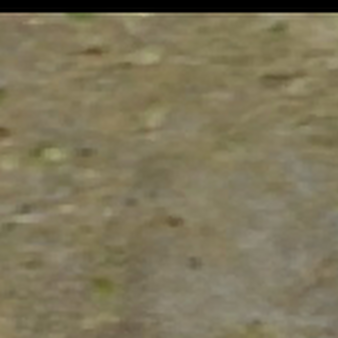
Label: other